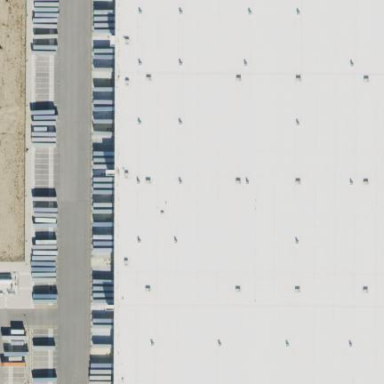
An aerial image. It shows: Warehouse building used as post depot.